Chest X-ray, AP view. Patient: 61 years old, sex F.
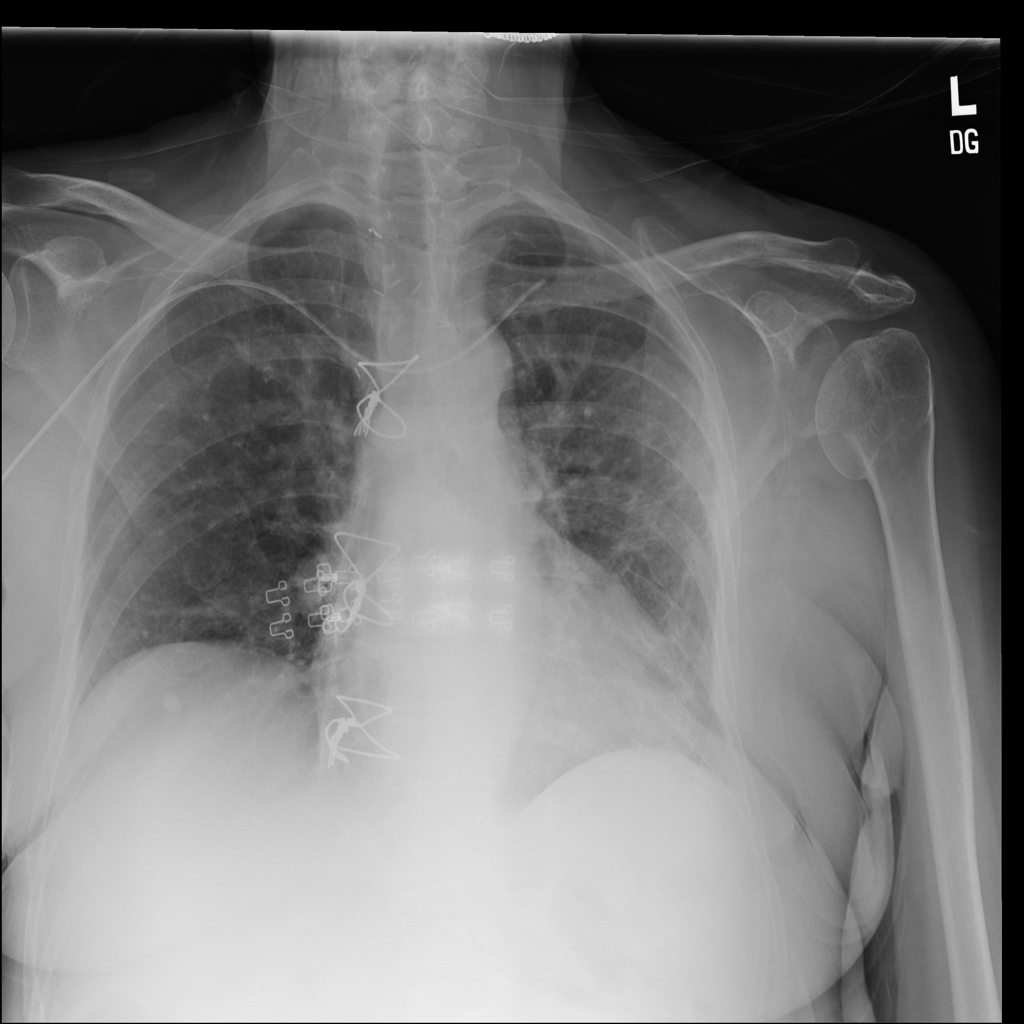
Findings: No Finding